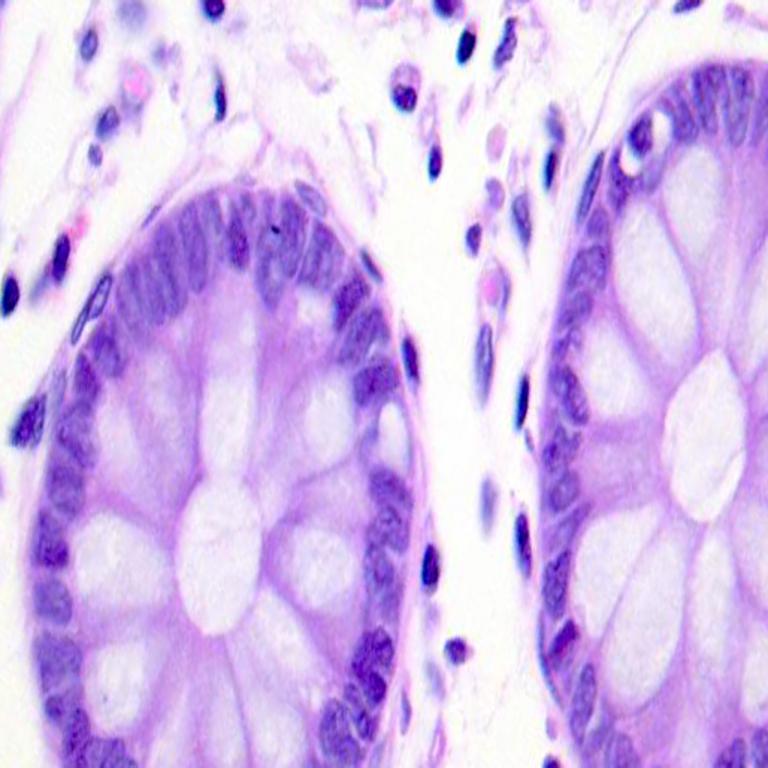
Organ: colon
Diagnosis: benign